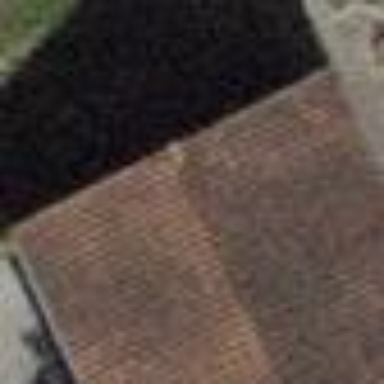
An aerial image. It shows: Building with tiled roof.